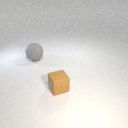
small brown rubber cube to the right of large gray rubber sphere